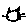
Label: cat